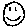
Label: smiley face